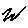
Label: zigzag